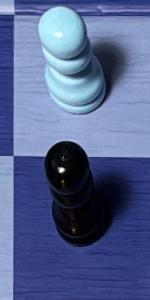
Label: Pawn_Black